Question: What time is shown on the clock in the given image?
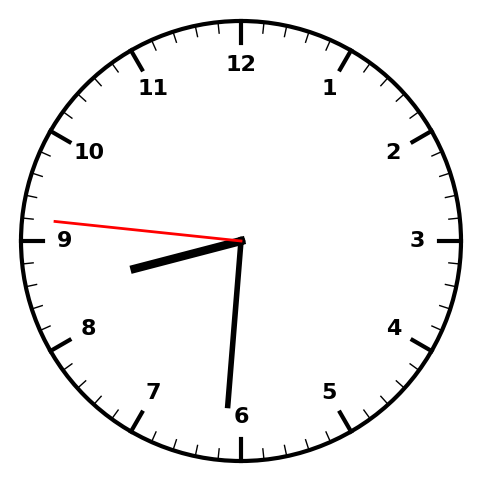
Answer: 08:30:46